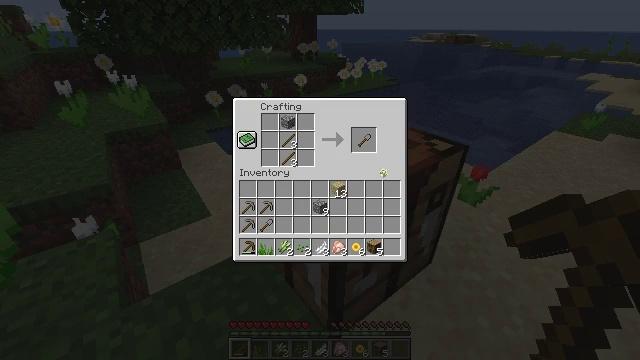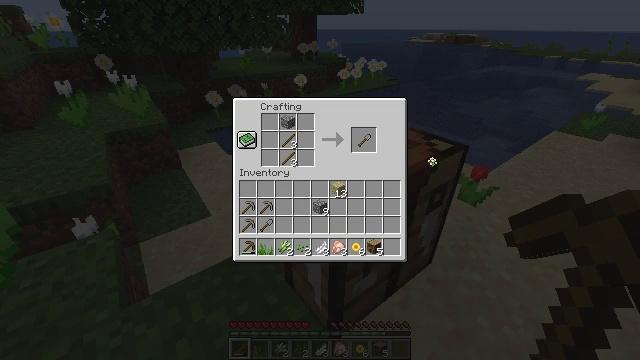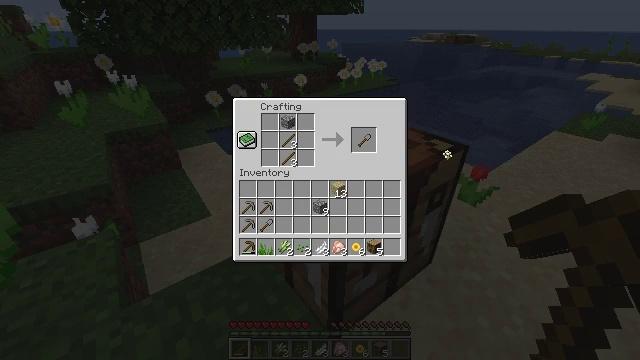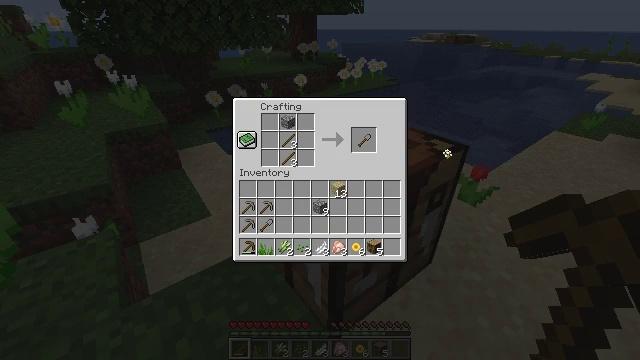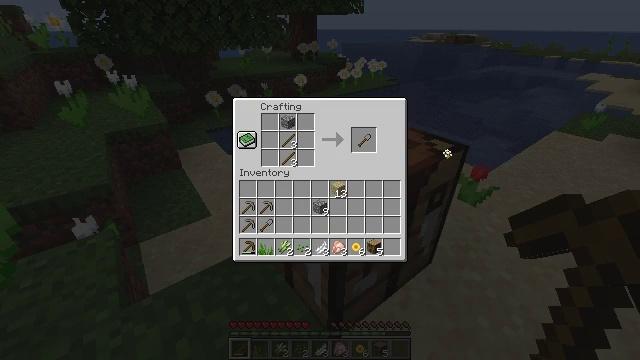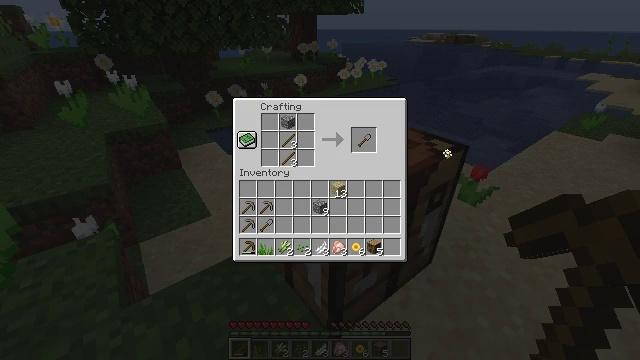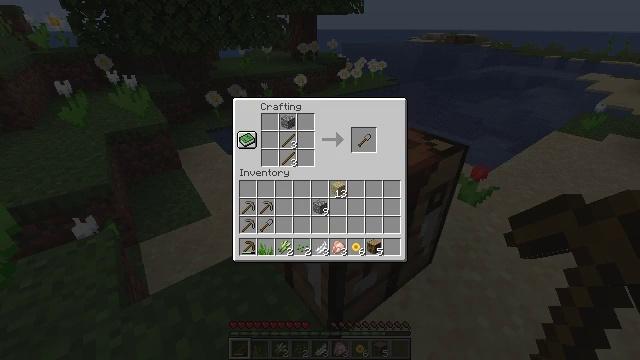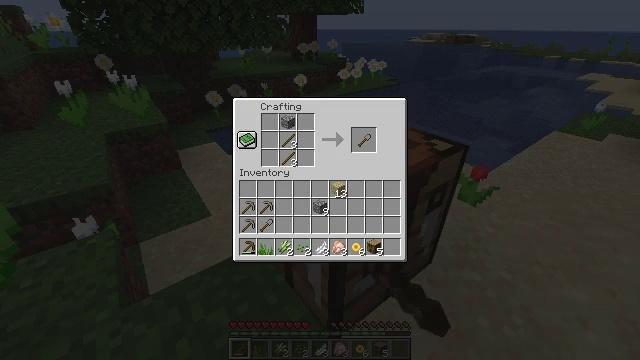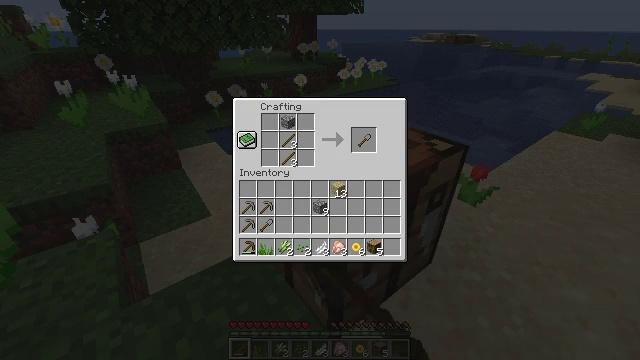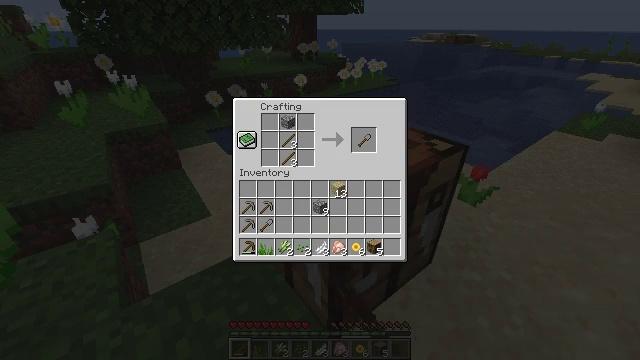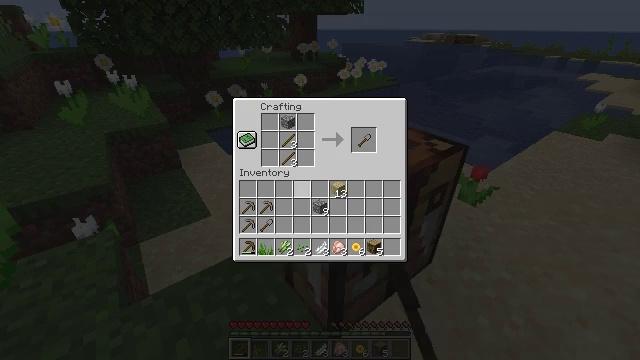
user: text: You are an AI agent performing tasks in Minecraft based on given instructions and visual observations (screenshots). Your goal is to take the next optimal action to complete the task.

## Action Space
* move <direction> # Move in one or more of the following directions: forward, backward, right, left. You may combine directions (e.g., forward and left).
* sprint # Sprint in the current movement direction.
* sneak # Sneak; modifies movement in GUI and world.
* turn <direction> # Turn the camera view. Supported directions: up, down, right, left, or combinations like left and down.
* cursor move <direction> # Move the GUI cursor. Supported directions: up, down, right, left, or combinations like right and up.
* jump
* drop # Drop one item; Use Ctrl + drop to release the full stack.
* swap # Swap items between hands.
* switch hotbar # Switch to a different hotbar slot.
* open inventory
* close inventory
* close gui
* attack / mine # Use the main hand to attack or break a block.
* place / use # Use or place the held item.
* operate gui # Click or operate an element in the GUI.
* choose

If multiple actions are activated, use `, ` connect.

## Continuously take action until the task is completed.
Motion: motion action
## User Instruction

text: Remove an azure bluet from the inventory.
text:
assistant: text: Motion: cursor move right and up
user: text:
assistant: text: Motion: cursor move right and up
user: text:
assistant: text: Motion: operate gui
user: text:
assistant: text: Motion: operate gui
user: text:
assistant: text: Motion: operate gui
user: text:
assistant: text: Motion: no_op
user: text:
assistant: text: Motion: cursor move left
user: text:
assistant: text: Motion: cursor move left and down
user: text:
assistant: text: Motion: cursor move left and down
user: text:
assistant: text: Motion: cursor move left and down
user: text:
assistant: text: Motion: no_op